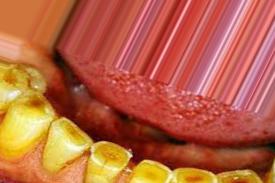
Condition: Tooth Discoloration